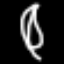
Label: leaf